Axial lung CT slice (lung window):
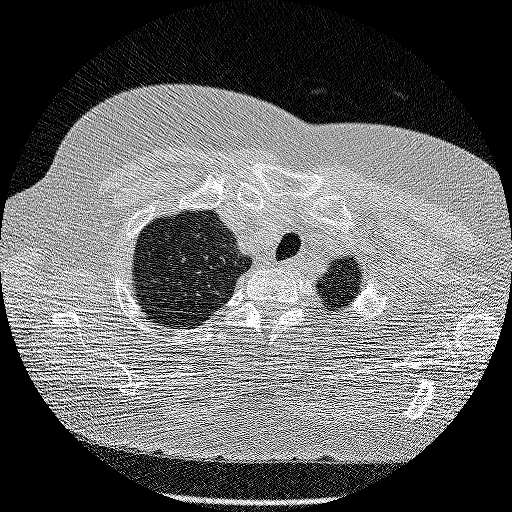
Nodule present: no